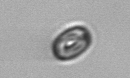
Label: Thalassiosira